Brain MRI, t1w sequence, axial 2D slice.
Patient: age 42, sex F, weight 95 kg, height 1.95 m
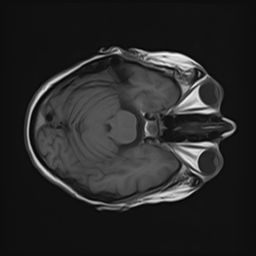